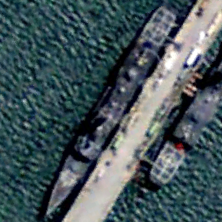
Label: cruiser